Question: I have following parent child relationship between two entites

In my scenario i have to update a parent attribute when some change occurs to child attribute.
'''
+ (void)updateTaskStatus:(Task *)task
withTaskStatus:(NSNumber *)taskStatus
inManagedObjectContext:(NSManagedObjectContext *)context
{
[task setValue:taskStatus forKey:@"taskCompletionStatus"];
[task setValue:[NSNumber numberWithBool:NO] forKey:@"taskSyncStatus"];
[task setValue:[NSNumber numberWithBool:NO] forKey:@"list.listSyncStatus"];
}
'''
but this line from above method
'''
[task setValue:[NSNumber numberWithBool:NO] forKey:@"list.listSyncStatus"];
'''
produces following error
'the entity Task is not key value coding-compliant for the key "list.listSyncStatus".''
So my question why is this happening? If this is not the way then what would be the proper way of doing that?
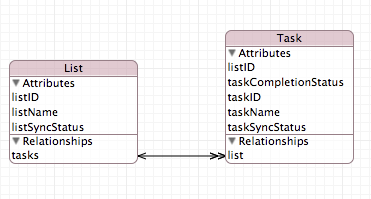
Answer: '"list.listSyncStatus"' is not a , but a (with two keys), therefore:
'''
[task setValue:[NSNumber numberWithBool:NO] forKeyPath:@"list.listSyncStatus"];
'''
Alternatively, use the property accessor methods and write
'''
task.list.listSyncStatus = @NO;
'''
if you have generated 'NSManagedObject' subclasses for your entities.